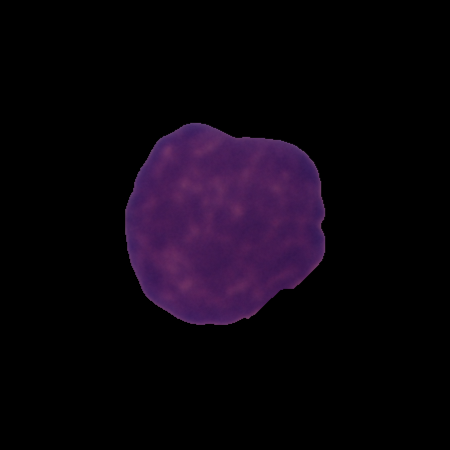
Label: cancer